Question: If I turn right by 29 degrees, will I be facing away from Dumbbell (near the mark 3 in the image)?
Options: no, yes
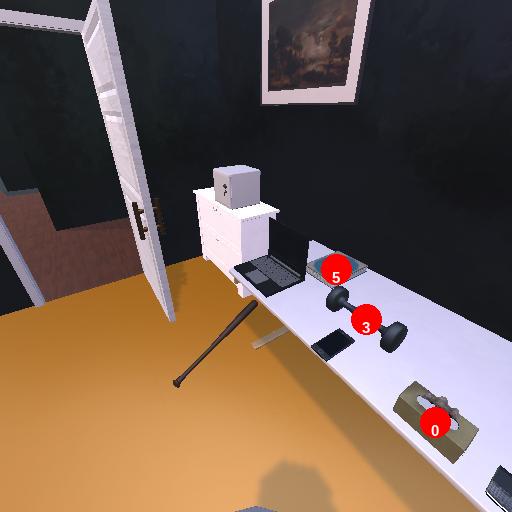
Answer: no